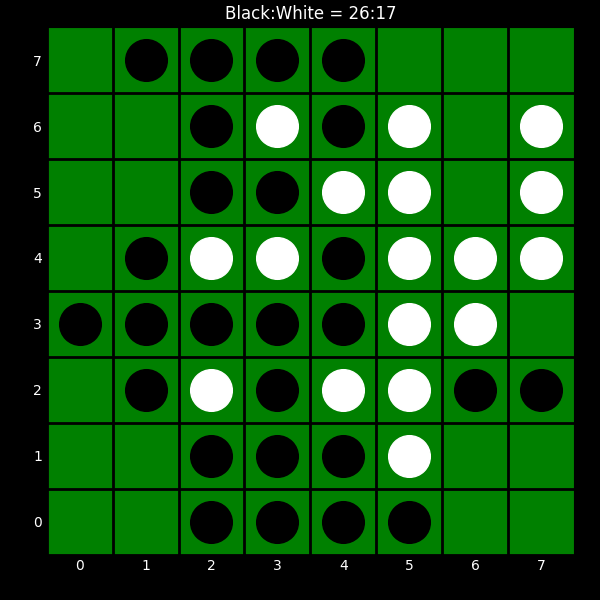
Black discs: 26
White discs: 17